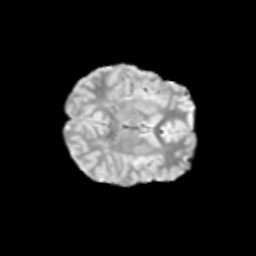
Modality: T2w
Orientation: axial
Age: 9
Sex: male
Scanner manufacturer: siemens
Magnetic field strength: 3 T
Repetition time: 3.8 s
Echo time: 0.07 s